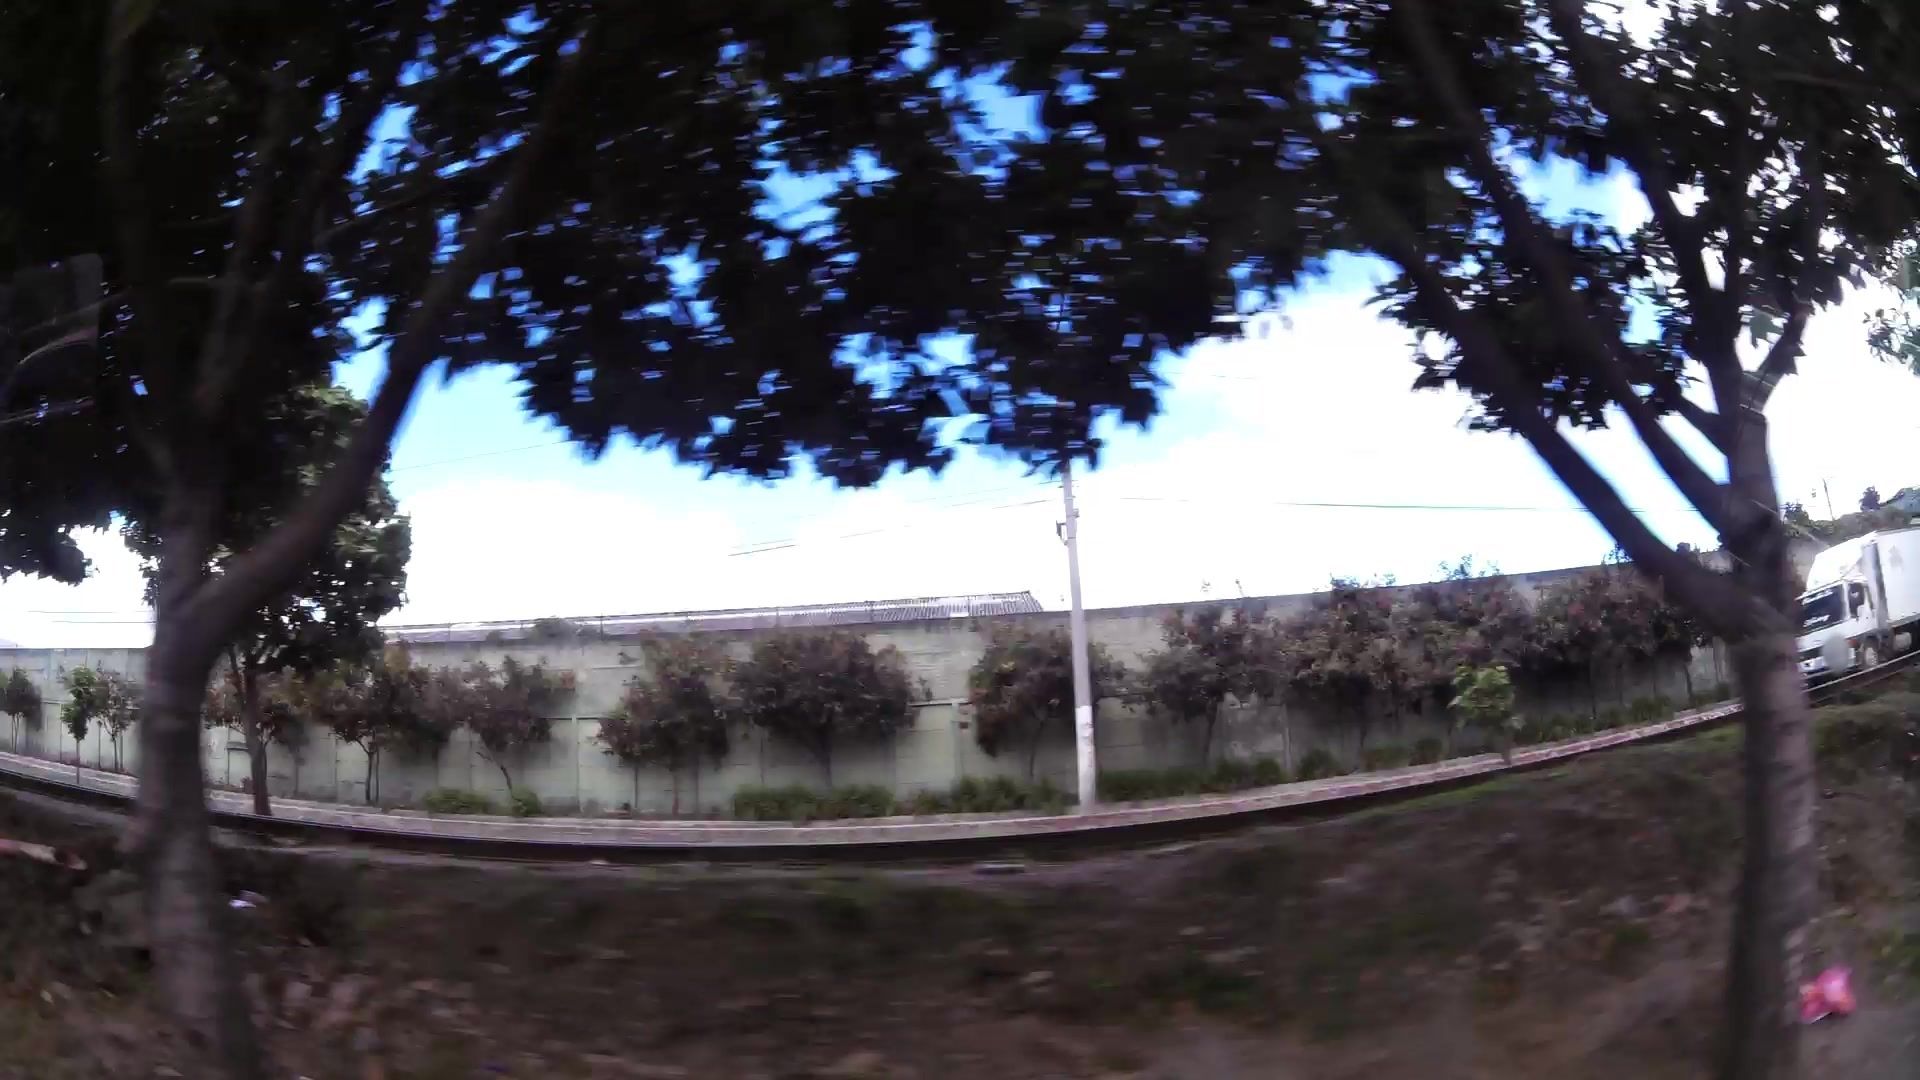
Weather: cloudy
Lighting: day
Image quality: slightly poor
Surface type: walking surface
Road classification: tertiary, primary
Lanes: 2
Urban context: urban centre
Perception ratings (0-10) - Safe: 1.76, Lively: 1.25, Beautiful: 2.18, Boring: 3.71, Depressing: 6.64, Wealthy: 0.98